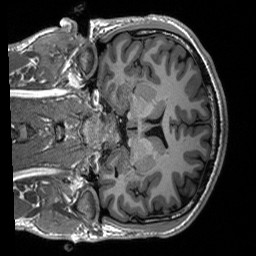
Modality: T1w
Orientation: coronal
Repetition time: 8 s
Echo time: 0.066 s